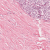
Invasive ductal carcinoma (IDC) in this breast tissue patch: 0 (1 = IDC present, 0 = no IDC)